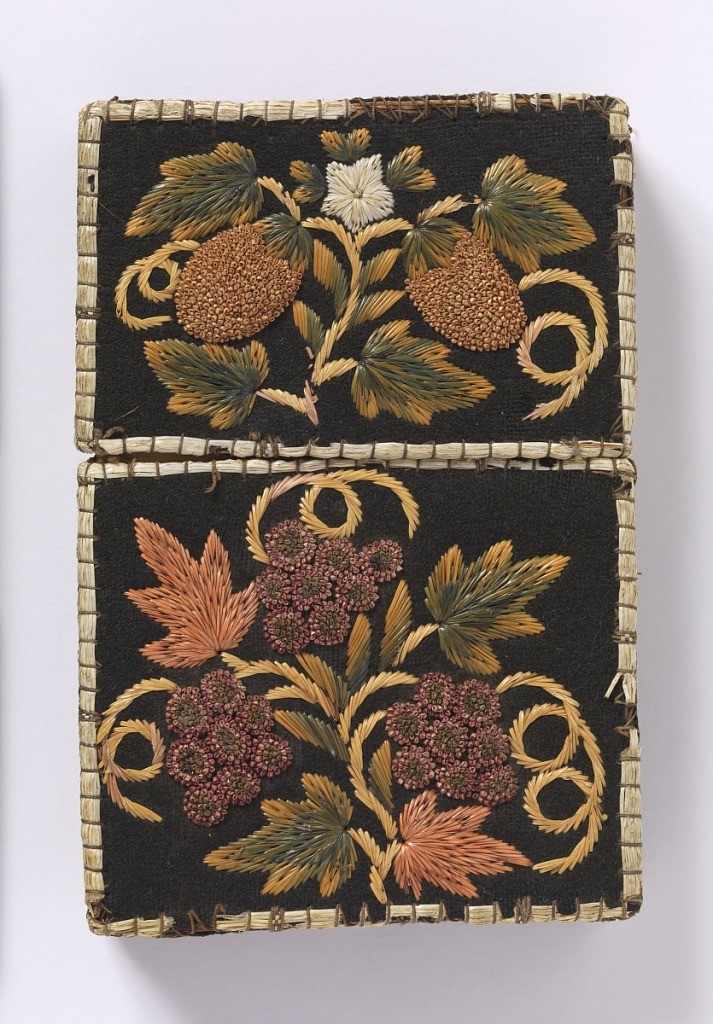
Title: Card case
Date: early 19th century
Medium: bark, straw, wool Technique: embroidered
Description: Slim box with sliding lid covered in black wool which is embroidered in colored straw in a floral design.